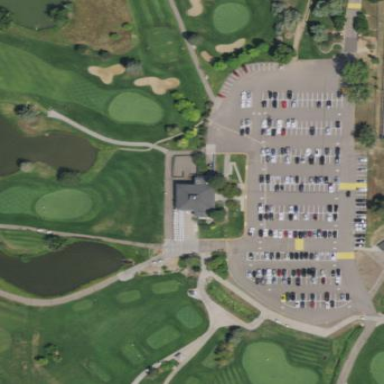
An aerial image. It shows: Rough grassy area used for golf.